Field crop: maize
Growth stage: 1
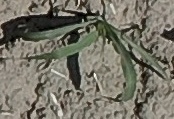
Species: sorghum